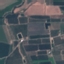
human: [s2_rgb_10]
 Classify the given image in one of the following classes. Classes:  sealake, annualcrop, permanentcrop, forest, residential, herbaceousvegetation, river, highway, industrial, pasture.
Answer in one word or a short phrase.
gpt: PermanentCrop